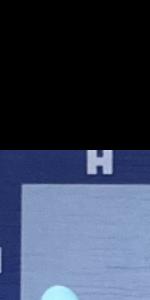
Label: Empty